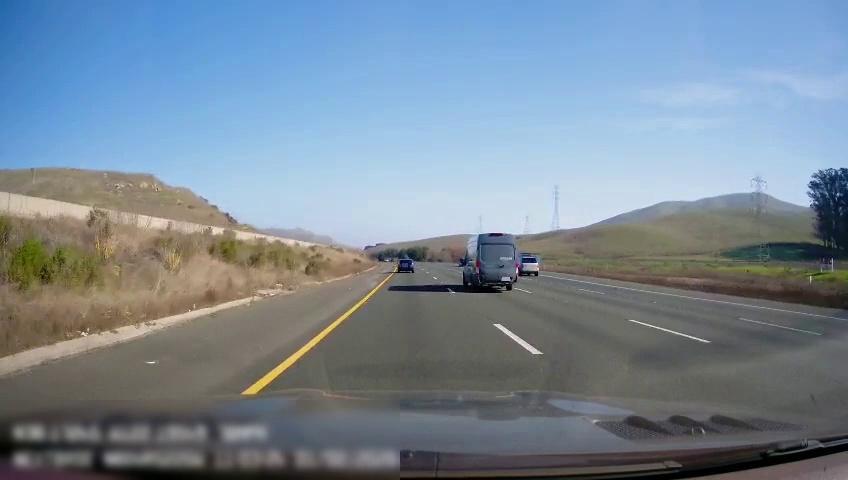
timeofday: Day
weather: Sunny
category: Drivable Space
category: Vehicles | Car
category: Vehicles | Car
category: Vehicles | Van
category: Lanes | Alternate Lane
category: Lanes | Alternate Lane
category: Lanes | Alternate Lane
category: Lanes | Current Lane
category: Lanes | Alternate Lane